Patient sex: M
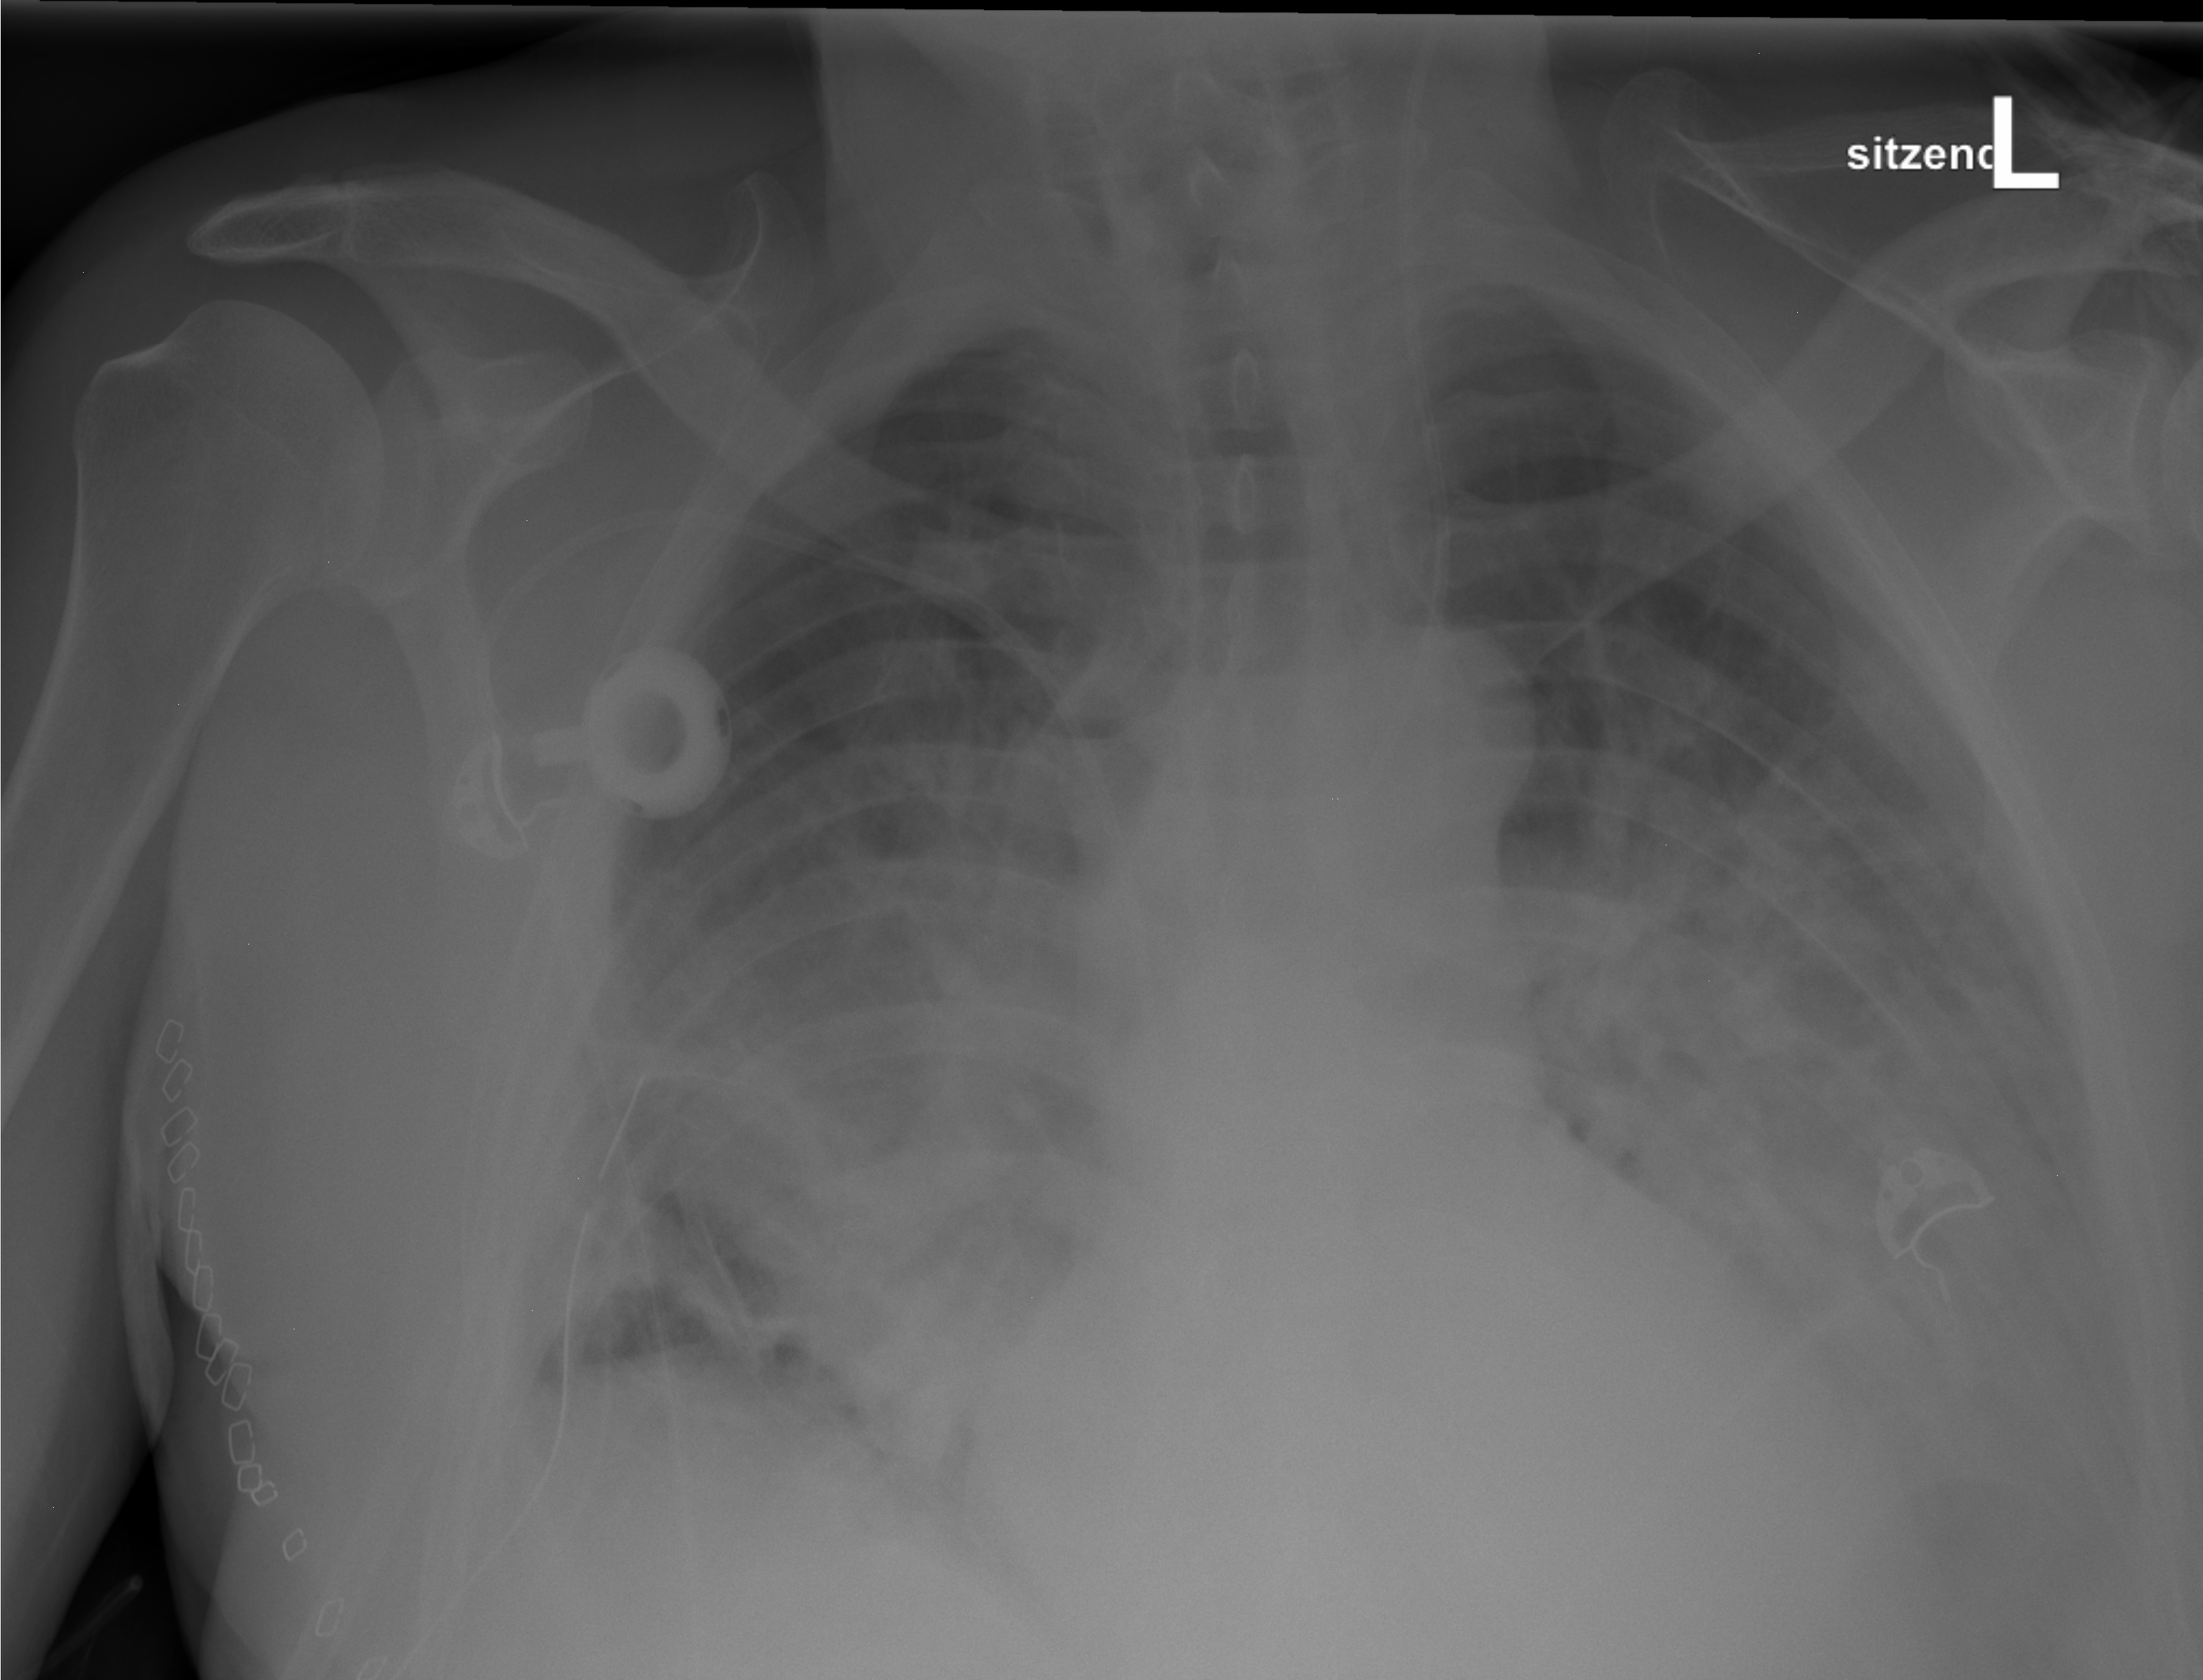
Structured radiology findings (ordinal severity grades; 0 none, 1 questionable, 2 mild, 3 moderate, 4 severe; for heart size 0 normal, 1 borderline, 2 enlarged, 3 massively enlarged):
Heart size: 2
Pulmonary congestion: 2
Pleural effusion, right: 2
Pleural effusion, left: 2
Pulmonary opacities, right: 3
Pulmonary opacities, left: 3
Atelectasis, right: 3
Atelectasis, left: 3